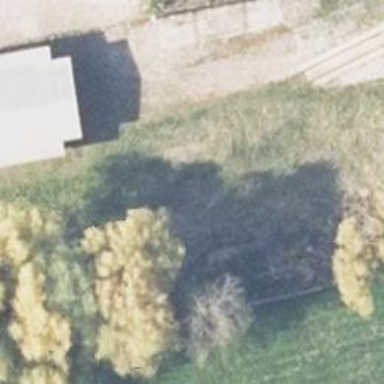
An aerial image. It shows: Abandoned railway spur.